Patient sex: F
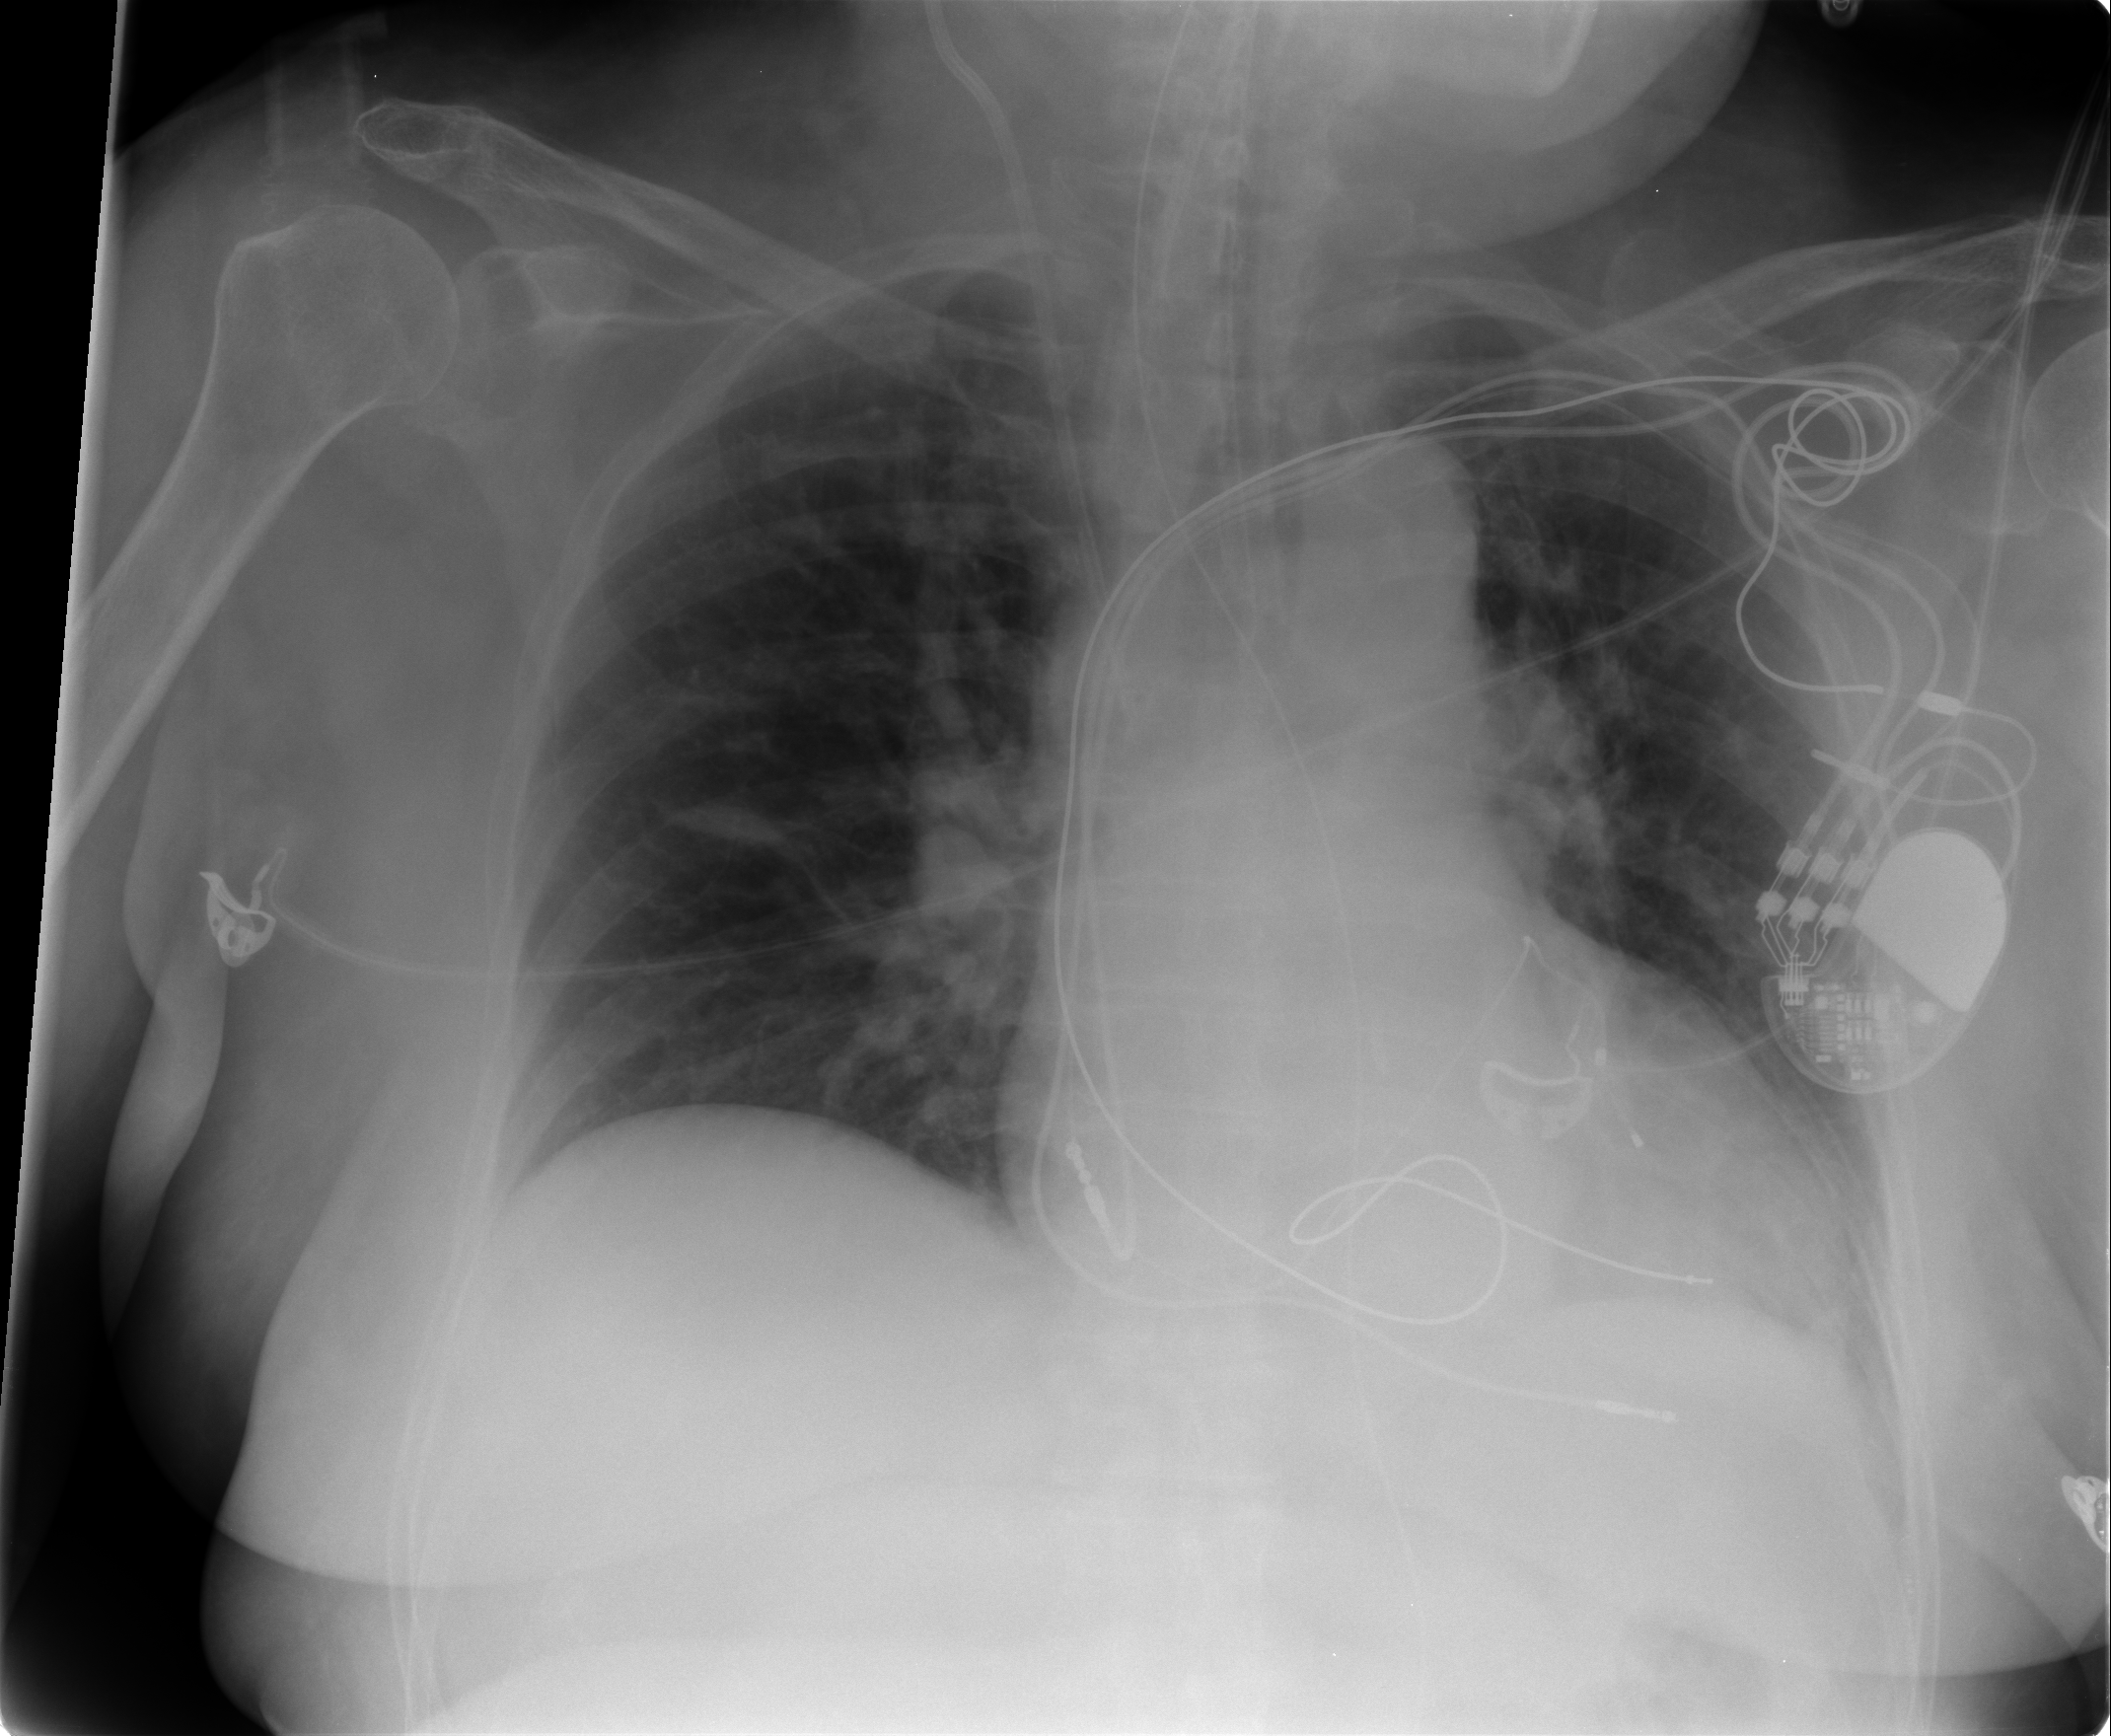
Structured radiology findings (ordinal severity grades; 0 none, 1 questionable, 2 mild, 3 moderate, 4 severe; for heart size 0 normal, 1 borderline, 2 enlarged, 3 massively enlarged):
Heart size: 0
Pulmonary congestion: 1
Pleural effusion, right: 0
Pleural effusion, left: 0
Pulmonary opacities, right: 0
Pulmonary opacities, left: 0
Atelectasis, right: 2
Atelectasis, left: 0